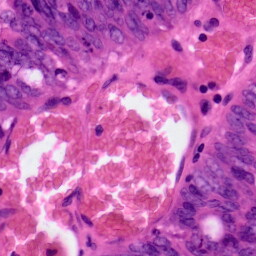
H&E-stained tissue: Colon